Question: I want on click of link to open my fancybox.

What I have till now is an ajax call so I can fill up my images based on a Project's id:
'''
...
xmlhttp.open("GET", "desciptionImageHelper.aspx?id=" + id, true);
...
'''
on my desciptionImageHelper.aspx I have a query where I get all the images of a project:
'''
while (reader.Read())
{
litData.Text += "<a id='fancybox" + reader.GetInt32(0).ToString() + "' class='fancybox' rel='gallery1' onclick="javascript:imagePopup('" + reader.GetInt32(0).ToString() + "','" + reader.GetString(1) + "','" + reader.GetString(2) + "','" + reader.GetString(3) + "');" ><img src="../helper/MediaImgHandler.ashx?imgid=" + reader.GetInt32(0).ToString() + ""/></a>";
}
'''
Which this 'while' becomes:
'''
<a id='fancybox4' class='fancybox' rel='gallery1' title='asdsad' onclick="javascript:imagePopup('4','Alululu Scetch','Photograph','Photoshop');" ><img src="../helper/MediaImgHandler.ashx?imgid=4"/></a>
<a id='fancybox13' class='fancybox' rel='gallery1' title='asdsad' onclick="javascript:imagePopup('13','Allalalala','Magazine article','PDF');" ><img src="../helper/MediaImgHandler.ashx?imgid=13"/></a>
<a id='fancybox22' class='fancybox' rel='gallery1' title='asdsad' onclick="javascript:imagePopup('22','PHOTOOO','Photograph','PDF');" ><img src="../helper/MediaImgHandler.ashx?imgid=22"/></a>
<a id='fancybox23' class='fancybox' rel='gallery1' title='asdsad' onclick="javascript:imagePopup('23','New Media','Journal article','Digital 3D Model');" ><img src="../helper/MediaImgHandler.ashx?imgid=23"/></a>
<a id='fancybox31' class='fancybox' rel='gallery1' title='asdsad' onclick="javascript:imagePopup('31','New media added on Aluminium','Film (cinema)','Digital Video');" ><img src="../helper/MediaImgHandler.ashx?imgid=31"/></a>
<a id='fancybox32' class='fancybox' rel='gallery1' title='asdsad' onclick="javascript:imagePopup('32','hahahaahha','Design development drawings','Digital Video');" ><img src="../helper/MediaImgHandler.ashx?imgid=32"/></a>
'''
On left click on the image I get this box you see in the picture.
and the code is:
'''
function imagePopup(id, title, media_type, format) {
var popup = document.getElementById("imagePopup")
popup.innerHTML = title + "<br /><span style='color:grey;margin-left:3px;'>" +
media_type + " | " + format + "</span><br />" +
"<a class='blueColor' onclick="javascript:getSummary(" + id + ",'m');" +
"document.getElementById('projectNav').style.display = 'none';document.getElementById('left_right').style.display = 'none';displayMedia('" + title + "');$('#imagePopup').fadeOut('slow');">SEE DETAILS</a><br />" +
"<a id='enlarge' onclick="javascript:$('#fancybox" + id + "').attr('rel', 'gallery').fancybox();" class='blueColor' >ENLARGE</a>";
$('#imagePopup').css({ 'top': mouseY, 'left': mouseX }).fadeIn('slow');
}
'''
But it is not working as a and also when I view a picture(fancybox opens) the picture it is on my page.
I don't know what to do.
Is my code a mess? Should I follow another policy?
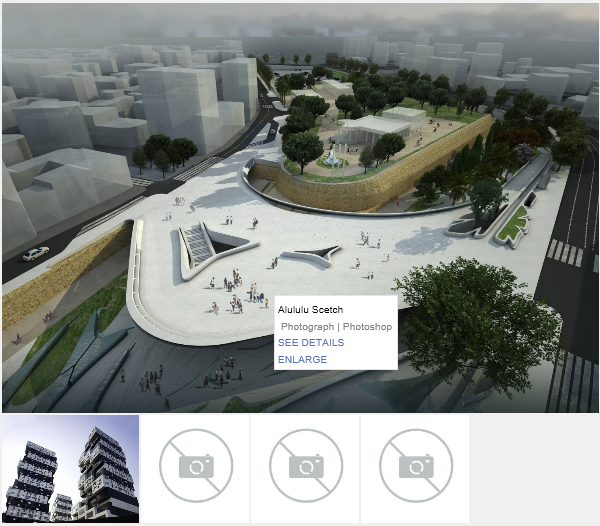
Answer: I finally I came up with an idea of hiding the links with the .fancybox class and triggering it onclick of ENLARGE.
'''
while (reader.Read())
{
litData.Text += "<a onclick="javascript:imagePopup('" + reader.GetInt32(0).ToString() + "','" + reader.GetString(1) + "','" + reader.GetString(2) + "','" + reader.GetString(3) + "');" ><img src="../helper/MediaImgHandler.ashx?imgid=" + reader.GetInt32(0).ToString() + ""/></a>";
litData.Text += "<a style='display:none' id='fancybox" + reader.GetInt32(0).ToString() + "' class='fancybox' rel='gallery1' title='asdsad' href="../helper/MediaImgHandler.ashx?imgid=" + reader.GetInt32(0).ToString() + "" ></a>";
}
'''
So on the one link I have an onclick event handler for the popup and for the other link I have my href="../.ashx".
'''
<a id='enlarge' onclick="javascript:$('#fancybox" + id + "').trigger('click');" class='blueColor' >ENLARGE</a>
'''
But the other problem I had to solve was that the image was showed via helper(.ashx).
I solved this by putting attribute ''type': 'image'' on fancybox!